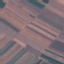
Land use / land cover class: AnnualCrop